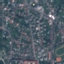
Label: Residential